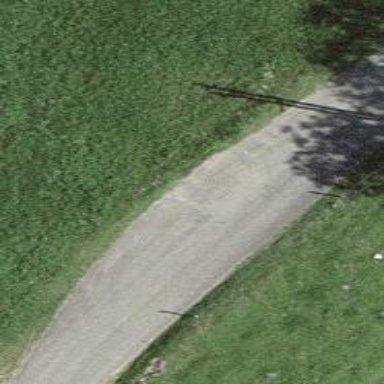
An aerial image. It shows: Passing place on the road.